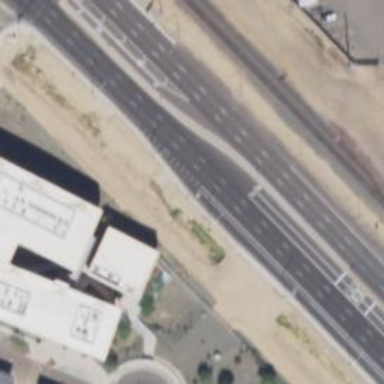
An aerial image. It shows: Asphalt road classified as trunk highway.